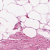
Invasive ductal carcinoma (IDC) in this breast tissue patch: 0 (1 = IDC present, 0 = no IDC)